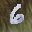
Label: 6